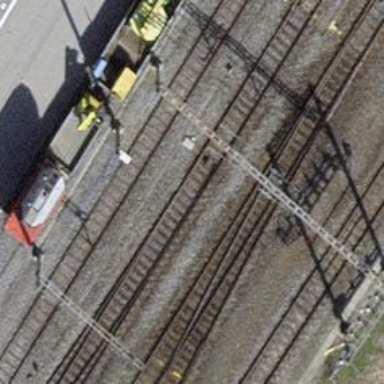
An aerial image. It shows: Railway switch.